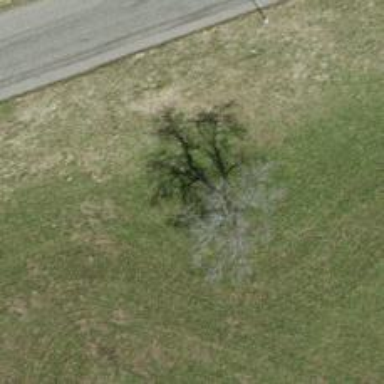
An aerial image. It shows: Urban area featuring tree as natural element.